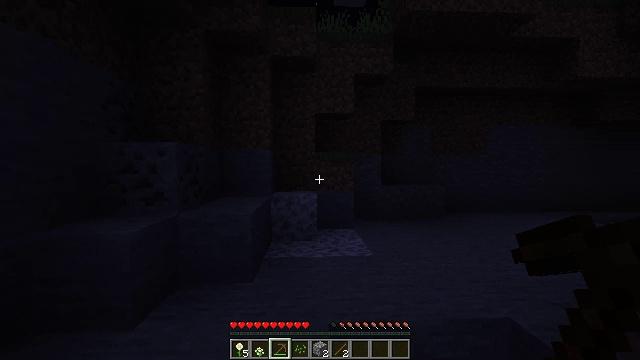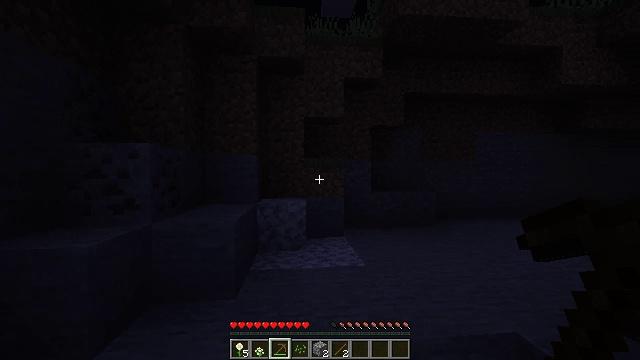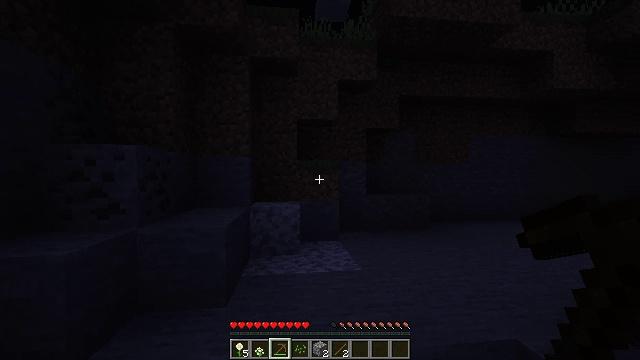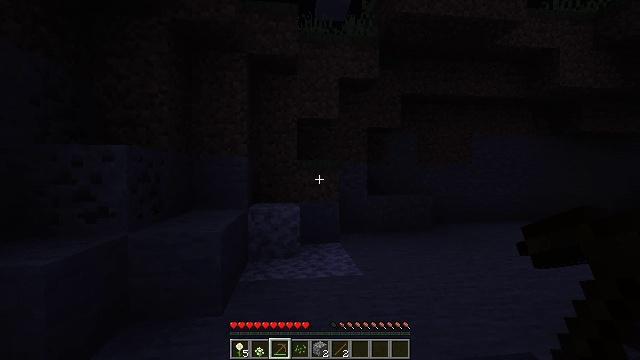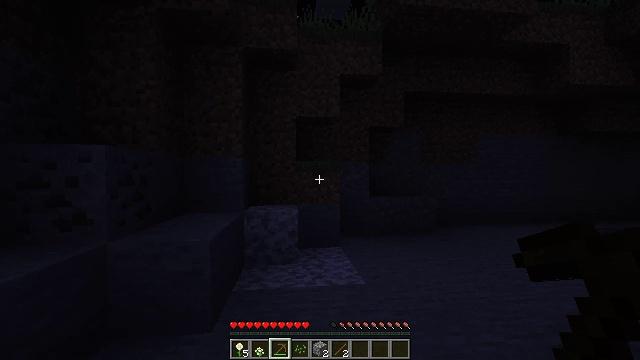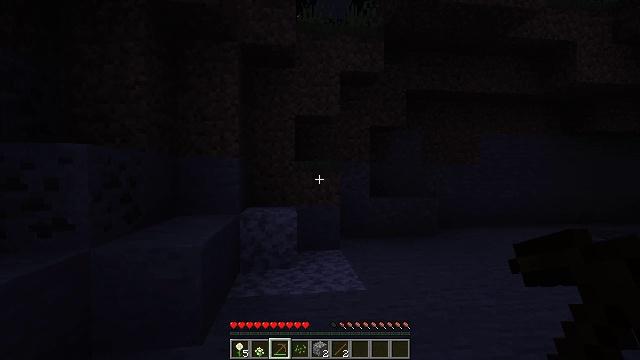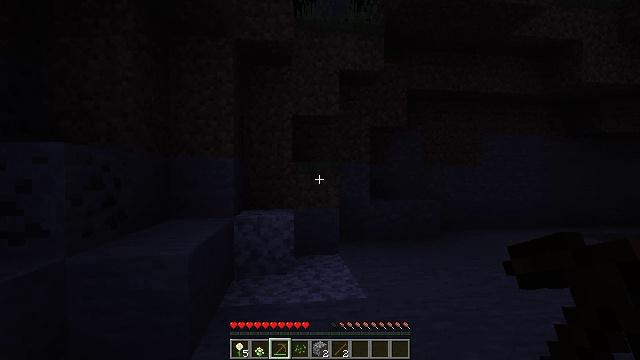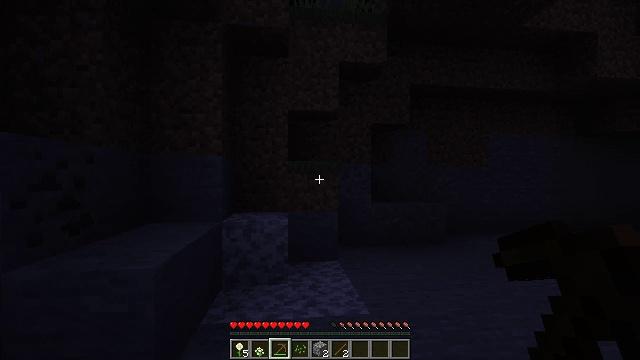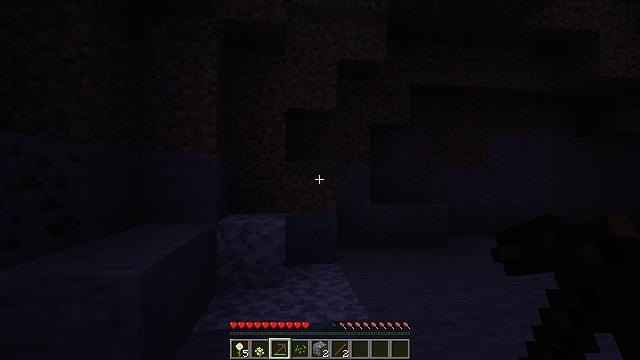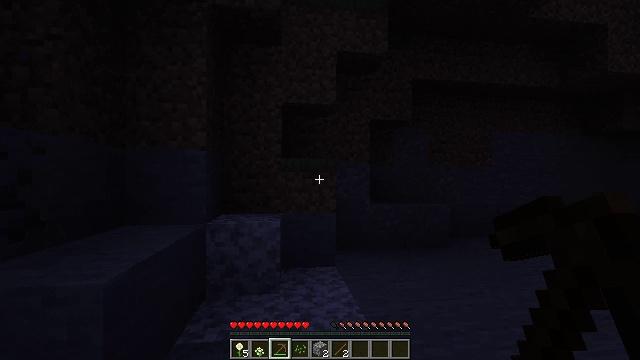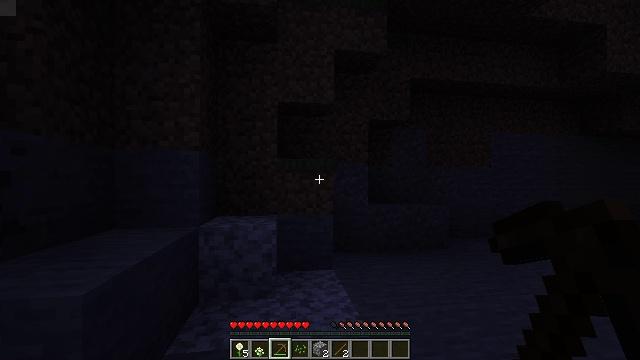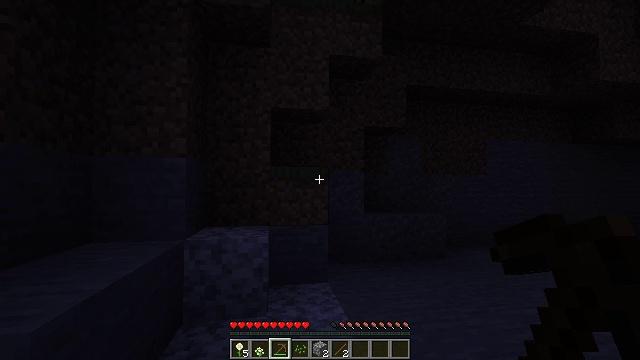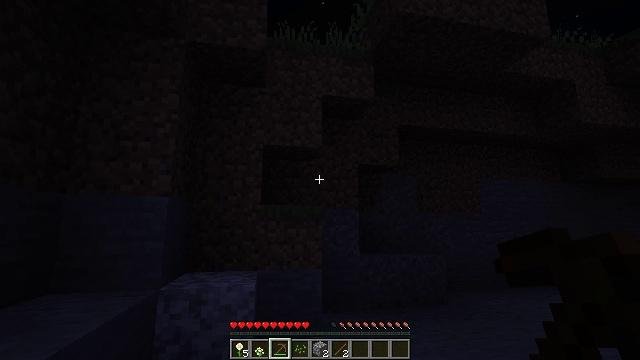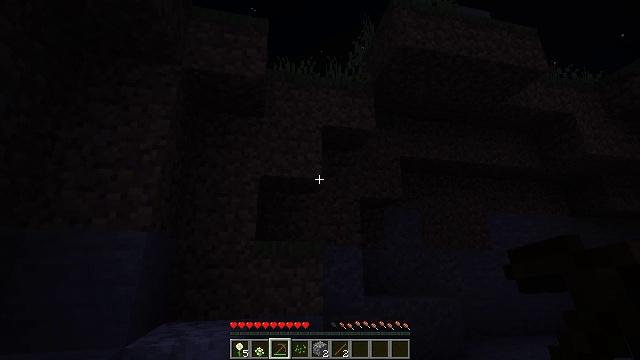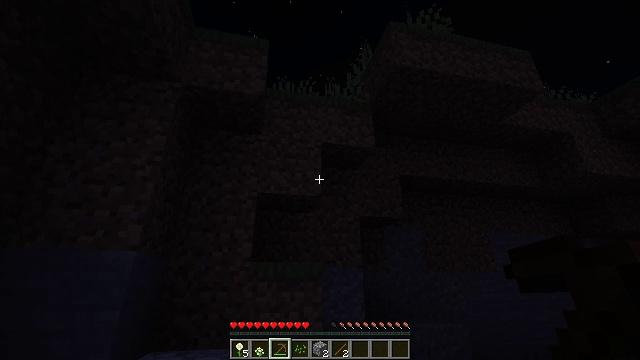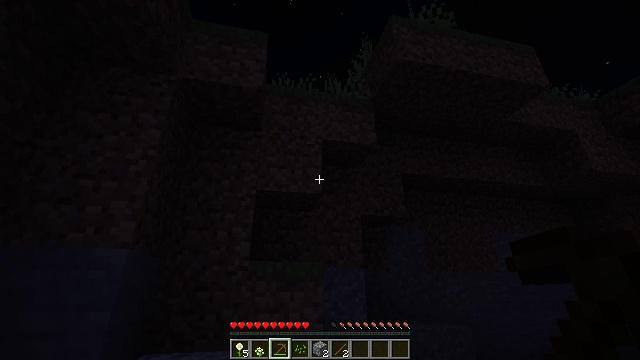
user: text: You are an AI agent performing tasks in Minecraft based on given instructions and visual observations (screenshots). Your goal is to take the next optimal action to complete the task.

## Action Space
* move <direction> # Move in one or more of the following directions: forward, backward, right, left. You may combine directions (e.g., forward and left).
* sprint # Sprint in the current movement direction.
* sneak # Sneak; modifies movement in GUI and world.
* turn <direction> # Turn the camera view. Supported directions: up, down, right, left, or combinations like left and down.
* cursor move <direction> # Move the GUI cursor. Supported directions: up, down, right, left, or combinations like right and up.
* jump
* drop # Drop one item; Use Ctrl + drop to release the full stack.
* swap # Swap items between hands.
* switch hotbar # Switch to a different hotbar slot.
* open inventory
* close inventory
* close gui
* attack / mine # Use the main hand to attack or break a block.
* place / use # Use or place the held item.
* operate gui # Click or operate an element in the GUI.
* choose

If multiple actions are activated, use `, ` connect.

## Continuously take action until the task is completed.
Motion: motion action
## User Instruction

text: Gather coal ore with a pickaxe.
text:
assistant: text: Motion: move forward, turn right and up
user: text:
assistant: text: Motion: move forward, turn right
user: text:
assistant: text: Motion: move forward
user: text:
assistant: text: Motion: move forward
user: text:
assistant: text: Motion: move forward
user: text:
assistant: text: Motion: move forward
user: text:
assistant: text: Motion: move forward
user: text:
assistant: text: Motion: move forward
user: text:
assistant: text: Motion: move forward
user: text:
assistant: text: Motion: move forward
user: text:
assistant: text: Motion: move forward, turn right and up
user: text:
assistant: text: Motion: move forward, turn right and up
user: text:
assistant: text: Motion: move forward, turn up
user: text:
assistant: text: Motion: turn up
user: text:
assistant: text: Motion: no_op
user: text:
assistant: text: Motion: no_op
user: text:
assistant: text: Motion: no_op
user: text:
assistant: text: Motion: no_op
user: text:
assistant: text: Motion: no_op
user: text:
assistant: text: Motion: move forward
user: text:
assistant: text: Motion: move forward, turn right and down
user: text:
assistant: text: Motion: move forward, turn right and down
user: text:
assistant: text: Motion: move forward, turn right and down
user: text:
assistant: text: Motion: move forward, turn right and down
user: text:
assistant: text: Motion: move forward, turn right and down
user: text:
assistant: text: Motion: move forward, turn down
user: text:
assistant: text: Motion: move forward, turn left and up
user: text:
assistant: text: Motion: move forward
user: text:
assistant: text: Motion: move forward
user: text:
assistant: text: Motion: move forward